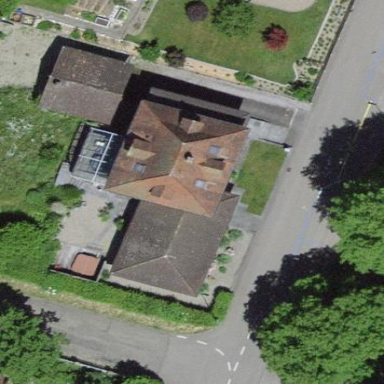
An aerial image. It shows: Hipped roof on residential building.